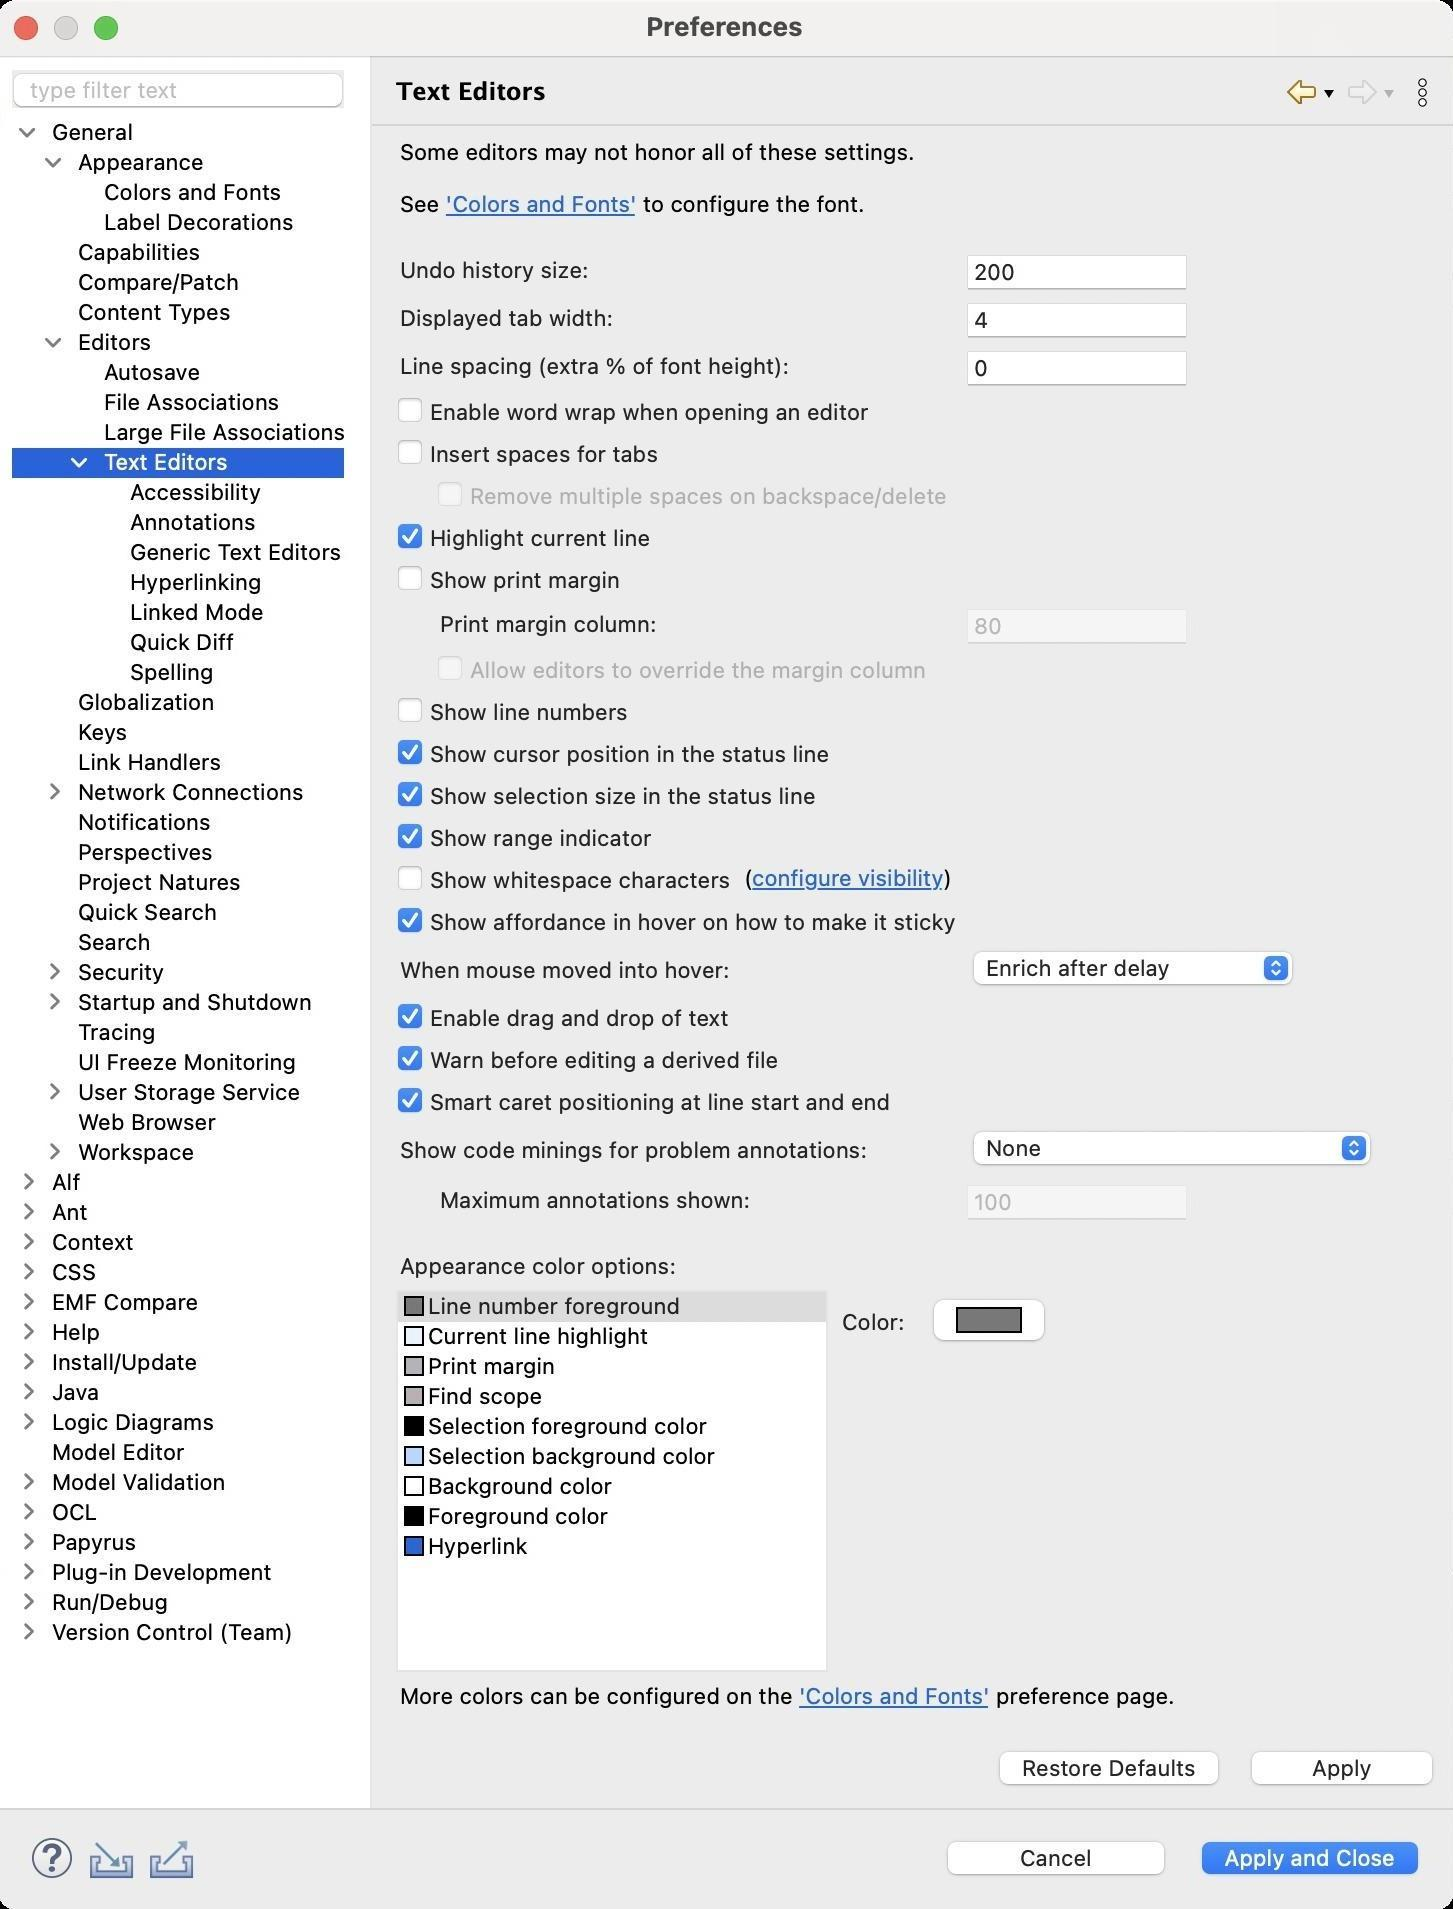
Accessibility tree:
{"name": "Preferences", "role": "AXWindow", "description": null, "role_description": "standard window", "value": null, "position": "480.00;95.00", "size": "728;955", "children": [{"name": "Apply_and_Close", "role": "AXButton", "description": null, "role_description": "button", "value": null, "position": "596.00;917.00", "size": "120;27", "children": []}, {"name": "Cancel", "role": "AXButton", "description": null, "role_description": "button", "value": null, "position": "469.00;917.00", "size": "120;27", "children": []}, {"name": null, "role": "AXToolbar", "description": null, "role_description": "toolbar", "value": null, "position": "12.00;915.00", "size": "90;30", "children": [{"name": "Help", "role": "AXCheckBox", "description": null, "role_description": "checkbox", "value": 0, "position": "12.00;915.00", "size": "30;30", "children": []}, {"name": "Import", "role": "AXButton", "description": null, "role_description": "button", "value": null, "position": "42.00;915.00", "size": "30;30", "children": []}, {"name": "Export", "role": "AXButton", "description": null, "role_description": "button", "value": null, "position": "72.00;915.00", "size": "30;30", "children": []}]}, {"name": null, "role": "AXScrollArea", "description": null, "role_description": "scroll area", "value": null, "position": "199.00;69.00", "size": "524;830", "children": [{"name": "Apply", "role": "AXButton", "description": null, "role_description": "button", "value": null, "position": "621.00;872.00", "size": "102;27", "children": []}, {"name": "Restore_Defaults", "role": "AXButton", "description": null, "role_description": "button", "value": null, "position": "495.00;872.00", "size": "121;27", "children": []}, {"name": null, "role": "AXStaticText", "description": null, "role_description": "text", "value": "", "position": "199.00;861.00", "size": "524;6", "children": []}, {"name": null, "role": "AXScrollArea", "description": null, "role_description": "scroll area", "value": null, "position": "199.00;841.00", "size": "524;15", "children": [{"name": null, "role": "AXTextArea", "description": null, "role_description": "text entry area", "value": "More colors can be configured on the 'Colors and Fonts' preference page.", "position": "199.00;841.00", "size": "524;15", "children": [{"name": "'Colors_and_Fonts'", "role": "AXLink", "description": null, "role_description": "hyperlink", "value": null, "position": "400.56;841.00", "size": "95;13", "children": []}]}]}, {"name": "Color_Selector", "role": "AXButton", "description": null, "role_description": "button", "value": null, "position": "461.00;645.00", "size": "69;32", "children": []}, {"name": null, "role": "AXStaticText", "description": null, "role_description": "text", "value": "Color:", "position": "420.00;654.00", "size": "36;14", "children": []}, {"name": null, "role": "AXScrollArea", "description": null, "role_description": "scroll area", "value": null, "position": "199.00;645.00", "size": "216;191", "children": [{"name": null, "role": "AXTable", "description": null, "role_description": "table", "value": null, "position": "200.00;646.00", "size": "214;189", "children": [{"name": null, "role": "AXRow", "description": null, "role_description": "table row", "value": null, "position": "200.00;646.00", "size": "214;15", "children": [{"name": null, "role": "AXStaticText", "description": null, "role_description": "text", "value": "Line number foreground", "position": "200.00;646.00", "size": "213;14", "children": []}]}, {"name": null, "role": "AXRow", "description": null, "role_description": "table row", "value": null, "position": "200.00;661.00", "size": "214;15", "children": [{"name": null, "role": "AXStaticText", "description": null, "role_description": "text", "value": "Current line highlight", "position": "200.00;661.00", "size": "213;14", "children": []}]}, {"name": null, "role": "AXRow", "description": null, "role_description": "table row", "value": null, "position": "200.00;676.00", "size": "214;15", "children": [{"name": null, "role": "AXStaticText", "description": null, "role_description": "text", "value": "Print margin", "position": "200.00;676.00", "size": "213;14", "children": []}]}, {"name": null, "role": "AXRow", "description": null, "role_description": "table row", "value": null, "position": "200.00;691.00", "size": "214;15", "children": [{"name": null, "role": "AXStaticText", "description": null, "role_description": "text", "value": "Find scope", "position": "200.00;691.00", "size": "213;14", "children": []}]}, {"name": null, "role": "AXRow", "description": null, "role_description": "table row", "value": null, "position": "200.00;706.00", "size": "214;15", "children": [{"name": null, "role": "AXStaticText", "description": null, "role_description": "text", "value": "Selection foreground color", "position": "200.00;706.00", "size": "213;14", "children": []}]}, {"name": null, "role": "AXRow", "description": null, "role_description": "table row", "value": null, "position": "200.00;721.00", "size": "214;15", "children": [{"name": null, "role": "AXStaticText", "description": null, "role_description": "text", "value": "Selection background color", "position": "200.00;721.00", "size": "213;14", "children": []}]}, {"name": null, "role": "AXRow", "description": null, "role_description": "table row", "value": null, "position": "200.00;736.00", "size": "214;15", "children": [{"name": null, "role": "AXStaticText", "description": null, "role_description": "text", "value": "Background color", "position": "200.00;736.00", "size": "213;14", "children": []}]}, {"name": null, "role": "AXRow", "description": null, "role_description": "table row", "value": null, "position": "200.00;751.00", "size": "214;15", "children": [{"name": null, "role": "AXStaticText", "description": null, "role_description": "text", "value": "Foreground color", "position": "200.00;751.00", "size": "213;14", "children": []}]}, {"name": null, "role": "AXRow", "description": null, "role_description": "table row", "value": null, "position": "200.00;766.00", "size": "214;15", "children": [{"name": null, "role": "AXStaticText", "description": null, "role_description": "text", "value": "Hyperlink", "position": "200.00;766.00", "size": "213;14", "children": []}]}, {"name": null, "role": "AXColumn", "description": null, "role_description": "column", "value": null, "position": "200.00;646.00", "size": "214;189", "children": []}]}]}, {"name": null, "role": "AXStaticText", "description": null, "role_description": "text", "value": "Appearance color options:", "position": "199.00;626.00", "size": "524;14", "children": []}, {"name": null, "role": "AXStaticText", "description": null, "role_description": "text", "value": "", "position": "199.00;615.00", "size": "524;6", "children": []}, {"name": null, "role": "AXTextField", "description": null, "role_description": "text field", "value": "100", "position": "484.00;591.00", "size": "111;19", "children": []}, {"name": null, "role": "AXStaticText", "description": null, "role_description": "text", "value": "Maximum annotations shown:", "position": "219.00;593.00", "size": "160;14", "children": []}, {"name": null, "role": "AXPopUpButton", "description": null, "role_description": "pop up button", "value": "None", "position": "484.00;564.00", "size": "206;22", "children": []}, {"name": null, "role": "AXStaticText", "description": null, "role_description": "text", "value": "Show code minings for problem annotations:", "position": "199.00;568.00", "size": "238;14", "children": []}, {"name": "Smart_caret_positioning_at_line_start_and_end", "role": "AXCheckBox", "description": null, "role_description": "checkbox", "value": 1, "position": "199.00;543.00", "size": "252;16", "children": []}, {"name": "Warn_before_editing_a_derived_file", "role": "AXCheckBox", "description": null, "role_description": "checkbox", "value": 1, "position": "199.00;522.00", "size": "196;16", "children": []}, {"name": "Enable_drag_and_drop_of_text", "role": "AXCheckBox", "description": null, "role_description": "checkbox", "value": 1, "position": "199.00;501.00", "size": "171;16", "children": []}, {"name": null, "role": "AXPopUpButton", "description": null, "role_description": "pop up button", "value": "Enrich after delay", "position": "484.00;474.00", "size": "167;22", "children": []}, {"name": null, "role": "AXStaticText", "description": null, "role_description": "text", "value": "When mouse moved into hover:", "position": "199.00;478.00", "size": "169;14", "children": []}, {"name": "Show_affordance_in_hover_on_how_to_make_it_sticky", "role": "AXCheckBox", "description": null, "role_description": "checkbox", "value": 1, "position": "199.00;453.00", "size": "284;16", "children": []}, {"name": null, "role": "AXScrollArea", "description": null, "role_description": "scroll area", "value": null, "position": "371.00;432.00", "size": "111;15", "children": [{"name": null, "role": "AXTextArea", "description": null, "role_description": "text entry area", "value": "(configure visibility)", "position": "371.00;432.00", "size": "111;15", "children": [{"name": "configure_visibility", "role": "AXLink", "description": null, "role_description": "hyperlink", "value": null, "position": "377.16;432.00", "size": "96;13", "children": []}]}]}, {"name": "Show_whitespace_characters", "role": "AXCheckBox", "description": null, "role_description": "checkbox", "value": 0, "position": "199.00;432.00", "size": "172;16", "children": []}, {"name": "Show_range_indicator", "role": "AXCheckBox", "description": null, "role_description": "checkbox", "value": 1, "position": "199.00;411.00", "size": "132;16", "children": []}, {"name": "Show_selection_size_in_the_status_line", "role": "AXCheckBox", "description": null, "role_description": "checkbox", "value": 1, "position": "199.00;390.00", "size": "214;16", "children": []}, {"name": "Show_cursor_position_in_the_status_line", "role": "AXCheckBox", "description": null, "role_description": "checkbox", "value": 1, "position": "199.00;369.00", "size": "221;16", "children": []}, {"name": "Show_line_numbers", "role": "AXCheckBox", "description": null, "role_description": "checkbox", "value": 0, "position": "199.00;348.00", "size": "121;16", "children": []}, {"name": "Allow_editors_to_override_the_margin_column", "role": "AXCheckBox", "description": null, "role_description": "checkbox", "value": 0, "position": "219.00;327.00", "size": "250;16", "children": []}, {"name": null, "role": "AXTextField", "description": null, "role_description": "text field", "value": "80", "position": "484.00;303.00", "size": "111;19", "children": []}, {"name": null, "role": "AXStaticText", "description": null, "role_description": "text", "value": "Print margin column:", "position": "219.00;305.00", "size": "113;14", "children": []}, {"name": "Show_print_margin", "role": "AXCheckBox", "description": null, "role_description": "checkbox", "value": 0, "position": "199.00;282.00", "size": "117;16", "children": []}, {"name": "Highlight_current_line", "role": "AXCheckBox", "description": null, "role_description": "checkbox", "value": 1, "position": "199.00;261.00", "size": "132;16", "children": []}, {"name": "Remove_multiple_spaces_on_backspace/delete", "role": "AXCheckBox", "description": null, "role_description": "checkbox", "value": 0, "position": "219.00;240.00", "size": "260;16", "children": []}, {"name": "Insert_spaces_for_tabs", "role": "AXCheckBox", "description": null, "role_description": "checkbox", "value": 0, "position": "199.00;219.00", "size": "136;16", "children": []}, {"name": "Enable_word_wrap_when_opening_an_editor", "role": "AXCheckBox", "description": null, "role_description": "checkbox", "value": 0, "position": "199.00;198.00", "size": "241;16", "children": []}, {"name": null, "role": "AXTextField", "description": null, "role_description": "text field", "value": "0", "position": "484.00;174.00", "size": "111;19", "children": []}, {"name": null, "role": "AXStaticText", "description": null, "role_description": "text", "value": "Line spacing (extra % of font height):", "position": "199.00;176.00", "size": "199;14", "children": []}, {"name": null, "role": "AXTextField", "description": null, "role_description": "text field", "value": "4", "position": "484.00;150.00", "size": "111;19", "children": []}, {"name": null, "role": "AXStaticText", "description": null, "role_description": "text", "value": "Displayed tab width:", "position": "199.00;152.00", "size": "111;14", "children": []}, {"name": null, "role": "AXTextField", "description": null, "role_description": "text field", "value": "200", "position": "484.00;126.00", "size": "111;19", "children": []}, {"name": null, "role": "AXStaticText", "description": null, "role_description": "text", "value": "Undo history size:", "position": "199.00;128.00", "size": "99;14", "children": []}, {"name": null, "role": "AXStaticText", "description": null, "role_description": "text", "value": "", "position": "199.00;115.00", "size": "524;6", "children": []}, {"name": null, "role": "AXScrollArea", "description": null, "role_description": "scroll area", "value": null, "position": "199.00;69.00", "size": "524;41", "children": [{"name": null, "role": "AXTextArea", "description": null, "role_description": "text entry area", "value": "Some editors may not honor all of these settings.\n\nSee 'Colors and Fonts' to configure the font.", "position": "199.00;69.00", "size": "524;41", "children": [{"name": "'Colors_and_Fonts'", "role": "AXLink", "description": null, "role_description": "hyperlink", "value": null, "position": "223.93;95.00", "size": "95;13", "children": []}]}]}]}, {"name": null, "role": "AXToolbar", "description": "", "role_description": "toolbar", "value": null, "position": "641.00;35.00", "size": "82;22", "children": [{"name": "Back_to_Large_File_Associations", "role": "AXMenuButton", "description": null, "role_description": "menu button", "value": null, "position": "641.00;35.00", "size": "22;22", "children": []}, {"name": "Forward", "role": "AXMenuButton", "description": null, "role_description": "menu button", "value": null, "position": "671.00;35.00", "size": "22;22", "children": []}, {"name": "Additional_Dialog_Actions", "role": "AXButton", "description": null, "role_description": "button", "value": null, "position": "701.00;35.00", "size": "22;22", "children": []}]}, {"name": null, "role": "AXStaticText", "description": "", "role_description": "text", "value": "Text Editors", "position": "196.00;35.00", "size": "438;21", "children": []}, {"name": null, "role": "AXSplitter", "description": null, "role_description": "splitter", "value": 180, "position": "180.00;28.00", "size": "5;876", "children": []}, {"name": null, "role": "AXScrollArea", "description": null, "role_description": "scroll area", "value": null, "position": "7.00;59.00", "size": "166;845", "children": [{"name": null, "role": "AXOutline", "description": null, "role_description": "outline", "value": null, "position": "7.00;59.00", "size": "167;845", "children": [{"name": null, "role": "AXRow", "description": null, "role_description": "outline row", "value": null, "position": "7.00;59.00", "size": "167;15", "children": [{"name": null, "role": "AXGroup", "description": null, "role_description": "group", "value": null, "position": "7.00;59.00", "size": "167;15", "children": [{"name": null, "role": "AXDisclosureTriangle", "description": null, "role_description": "disclosure triangle", "value": 1, "position": "9.00;59.00", "size": "12;14", "children": []}, {"name": null, "role": "AXStaticText", "description": null, "role_description": "text", "value": "General", "position": "25.00;59.00", "size": "148;14", "children": []}]}]}, {"name": null, "role": "AXRow", "description": null, "role_description": "outline row", "value": null, "position": "7.00;74.00", "size": "167;15", "children": [{"name": null, "role": "AXGroup", "description": null, "role_description": "group", "value": null, "position": "7.00;74.00", "size": "167;15", "children": [{"name": null, "role": "AXDisclosureTriangle", "description": null, "role_description": "disclosure triangle", "value": 1, "position": "22.00;74.00", "size": "12;14", "children": []}, {"name": null, "role": "AXStaticText", "description": null, "role_description": "text", "value": "Appearance", "position": "38.00;74.00", "size": "135;14", "children": []}]}]}, {"name": null, "role": "AXRow", "description": null, "role_description": "outline row", "value": null, "position": "7.00;89.00", "size": "167;15", "children": [{"name": null, "role": "AXStaticText", "description": null, "role_description": "text", "value": "Colors and Fonts", "position": "51.00;89.00", "size": "122;14", "children": []}]}, {"name": null, "role": "AXRow", "description": null, "role_description": "outline row", "value": null, "position": "7.00;104.00", "size": "167;15", "children": [{"name": null, "role": "AXStaticText", "description": null, "role_description": "text", "value": "Label Decorations", "position": "51.00;104.00", "size": "122;14", "children": []}]}, {"name": null, "role": "AXRow", "description": null, "role_description": "outline row", "value": null, "position": "7.00;119.00", "size": "167;15", "children": [{"name": null, "role": "AXStaticText", "description": null, "role_description": "text", "value": "Capabilities", "position": "38.00;119.00", "size": "135;14", "children": []}]}, {"name": null, "role": "AXRow", "description": null, "role_description": "outline row", "value": null, "position": "7.00;134.00", "size": "167;15", "children": [{"name": null, "role": "AXStaticText", "description": null, "role_description": "text", "value": "Compare/Patch", "position": "38.00;134.00", "size": "135;14", "children": []}]}, {"name": null, "role": "AXRow", "description": null, "role_description": "outline row", "value": null, "position": "7.00;149.00", "size": "167;15", "children": [{"name": null, "role": "AXStaticText", "description": null, "role_description": "text", "value": "Content Types", "position": "38.00;149.00", "size": "135;14", "children": []}]}, {"name": null, "role": "AXRow", "description": null, "role_description": "outline row", "value": null, "position": "7.00;164.00", "size": "167;15", "children": [{"name": null, "role": "AXGroup", "description": null, "role_description": "group", "value": null, "position": "7.00;164.00", "size": "167;15", "children": [{"name": null, "role": "AXDisclosureTriangle", "description": null, "role_description": "disclosure triangle", "value": 1, "position": "22.00;164.00", "size": "12;14", "children": []}, {"name": null, "role": "AXStaticText", "description": null, "role_description": "text", "value": "Editors", "position": "38.00;164.00", "size": "135;14", "children": []}]}]}, {"name": null, "role": "AXRow", "description": null, "role_description": "outline row", "value": null, "position": "7.00;179.00", "size": "167;15", "children": [{"name": null, "role": "AXStaticText", "description": null, "role_description": "text", "value": "Autosave", "position": "51.00;179.00", "size": "122;14", "children": []}]}, {"name": null, "role": "AXRow", "description": null, "role_description": "outline row", "value": null, "position": "7.00;194.00", "size": "167;15", "children": [{"name": null, "role": "AXStaticText", "description": null, "role_description": "text", "value": "File Associations", "position": "51.00;194.00", "size": "122;14", "children": []}]}, {"name": null, "role": "AXRow", "description": null, "role_description": "outline row", "value": null, "position": "7.00;209.00", "size": "167;15", "children": [{"name": null, "role": "AXStaticText", "description": null, "role_description": "text", "value": "Large File Associations", "position": "51.00;209.00", "size": "122;14", "children": []}]}, {"name": null, "role": "AXRow", "description": null, "role_description": "outline row", "value": null, "position": "7.00;224.00", "size": "167;15", "children": [{"name": null, "role": "AXGroup", "description": null, "role_description": "group", "value": null, "position": "7.00;224.00", "size": "167;15", "children": [{"name": null, "role": "AXDisclosureTriangle", "description": null, "role_description": "disclosure triangle", "value": 1, "position": "35.00;224.00", "size": "12;14", "children": []}, {"name": null, "role": "AXStaticText", "description": null, "role_description": "text", "value": "Text Editors", "position": "51.00;224.00", "size": "122;14", "children": []}]}]}, {"name": null, "role": "AXRow", "description": null, "role_description": "outline row", "value": null, "position": "7.00;239.00", "size": "167;15", "children": [{"name": null, "role": "AXStaticText", "description": null, "role_description": "text", "value": "Accessibility", "position": "64.00;239.00", "size": "109;14", "children": []}]}, {"name": null, "role": "AXRow", "description": null, "role_description": "outline row", "value": null, "position": "7.00;254.00", "size": "167;15", "children": [{"name": null, "role": "AXStaticText", "description": null, "role_description": "text", "value": "Annotations", "position": "64.00;254.00", "size": "109;14", "children": []}]}, {"name": null, "role": "AXRow", "description": null, "role_description": "outline row", "value": null, "position": "7.00;269.00", "size": "167;15", "children": [{"name": null, "role": "AXStaticText", "description": null, "role_description": "text", "value": "Generic Text Editors", "position": "64.00;269.00", "size": "109;14", "children": []}]}, {"name": null, "role": "AXRow", "description": null, "role_description": "outline row", "value": null, "position": "7.00;284.00", "size": "167;15", "children": [{"name": null, "role": "AXStaticText", "description": null, "role_description": "text", "value": "Hyperlinking", "position": "64.00;284.00", "size": "109;14", "children": []}]}, {"name": null, "role": "AXRow", "description": null, "role_description": "outline row", "value": null, "position": "7.00;299.00", "size": "167;15", "children": [{"name": null, "role": "AXStaticText", "description": null, "role_description": "text", "value": "Linked Mode", "position": "64.00;299.00", "size": "109;14", "children": []}]}, {"name": null, "role": "AXRow", "description": null, "role_description": "outline row", "value": null, "position": "7.00;314.00", "size": "167;15", "children": [{"name": null, "role": "AXStaticText", "description": null, "role_description": "text", "value": "Quick Diff", "position": "64.00;314.00", "size": "109;14", "children": []}]}, {"name": null, "role": "AXRow", "description": null, "role_description": "outline row", "value": null, "position": "7.00;329.00", "size": "167;15", "children": [{"name": null, "role": "AXStaticText", "description": null, "role_description": "text", "value": "Spelling", "position": "64.00;329.00", "size": "109;14", "children": []}]}, {"name": null, "role": "AXRow", "description": null, "role_description": "outline row", "value": null, "position": "7.00;344.00", "size": "167;15", "children": [{"name": null, "role": "AXStaticText", "description": null, "role_description": "text", "value": "Globalization", "position": "38.00;344.00", "size": "135;14", "children": []}]}, {"name": null, "role": "AXRow", "description": null, "role_description": "outline row", "value": null, "position": "7.00;359.00", "size": "167;15", "children": [{"name": null, "role": "AXStaticText", "description": null, "role_description": "text", "value": "Keys", "position": "38.00;359.00", "size": "135;14", "children": []}]}, {"name": null, "role": "AXRow", "description": null, "role_description": "outline row", "value": null, "position": "7.00;374.00", "size": "167;15", "children": [{"name": null, "role": "AXStaticText", "description": null, "role_description": "text", "value": "Link Handlers", "position": "38.00;374.00", "size": "135;14", "children": []}]}, {"name": null, "role": "AXRow", "description": null, "role_description": "outline row", "value": null, "position": "7.00;389.00", "size": "167;15", "children": [{"name": null, "role": "AXGroup", "description": null, "role_description": "group", "value": null, "position": "7.00;389.00", "size": "167;15", "children": [{"name": null, "role": "AXDisclosureTriangle", "description": null, "role_description": "disclosure triangle", "value": 0, "position": "22.00;389.00", "size": "12;14", "children": []}, {"name": null, "role": "AXStaticText", "description": null, "role_description": "text", "value": "Network Connections", "position": "38.00;389.00", "size": "135;14", "children": []}]}]}, {"name": null, "role": "AXRow", "description": null, "role_description": "outline row", "value": null, "position": "7.00;404.00", "size": "167;15", "children": [{"name": null, "role": "AXStaticText", "description": null, "role_description": "text", "value": "Notifications", "position": "38.00;404.00", "size": "135;14", "children": []}]}, {"name": null, "role": "AXRow", "description": null, "role_description": "outline row", "value": null, "position": "7.00;419.00", "size": "167;15", "children": [{"name": null, "role": "AXStaticText", "description": null, "role_description": "text", "value": "Perspectives", "position": "38.00;419.00", "size": "135;14", "children": []}]}, {"name": null, "role": "AXRow", "description": null, "role_description": "outline row", "value": null, "position": "7.00;434.00", "size": "167;15", "children": [{"name": null, "role": "AXStaticText", "description": null, "role_description": "text", "value": "Project Natures", "position": "38.00;434.00", "size": "135;14", "children": []}]}, {"name": null, "role": "AXRow", "description": null, "role_description": "outline row", "value": null, "position": "7.00;449.00", "size": "167;15", "children": [{"name": null, "role": "AXStaticText", "description": null, "role_description": "text", "value": "Quick Search", "position": "38.00;449.00", "size": "135;14", "children": []}]}, {"name": null, "role": "AXRow", "description": null, "role_description": "outline row", "value": null, "position": "7.00;464.00", "size": "167;15", "children": [{"name": null, "role": "AXStaticText", "description": null, "role_description": "text", "value": "Search", "position": "38.00;464.00", "size": "135;14", "children": []}]}, {"name": null, "role": "AXRow", "description": null, "role_description": "outline row", "value": null, "position": "7.00;479.00", "size": "167;15", "children": [{"name": null, "role": "AXGroup", "description": null, "role_description": "group", "value": null, "position": "7.00;479.00", "size": "167;15", "children": [{"name": null, "role": "AXDisclosureTriangle", "description": null, "role_description": "disclosure triangle", "value": 0, "position": "22.00;479.00", "size": "12;14", "children": []}, {"name": null, "role": "AXStaticText", "description": null, "role_description": "text", "value": "Security", "position": "38.00;479.00", "size": "135;14", "children": []}]}]}, {"name": null, "role": "AXRow", "description": null, "role_description": "outline row", "value": null, "position": "7.00;494.00", "size": "167;15", "children": [{"name": null, "role": "AXGroup", "description": null, "role_description": "group", "value": null, "position": "7.00;494.00", "size": "167;15", "children": [{"name": null, "role": "AXDisclosureTriangle", "description": null, "role_description": "disclosure triangle", "value": 0, "position": "22.00;494.00", "size": "12;14", "children": []}, {"name": null, "role": "AXStaticText", "description": null, "role_description": "text", "value": "Startup and Shutdown", "position": "38.00;494.00", "size": "135;14", "children": []}]}]}, {"name": null, "role": "AXRow", "description": null, "role_description": "outline row", "value": null, "position": "7.00;509.00", "size": "167;15", "children": [{"name": null, "role": "AXStaticText", "description": null, "role_description": "text", "value": "Tracing", "position": "38.00;509.00", "size": "135;14", "children": []}]}, {"name": null, "role": "AXRow", "description": null, "role_description": "outline row", "value": null, "position": "7.00;524.00", "size": "167;15", "children": [{"name": null, "role": "AXStaticText", "description": null, "role_description": "text", "value": "UI Freeze Monitoring", "position": "38.00;524.00", "size": "135;14", "children": []}]}, {"name": null, "role": "AXRow", "description": null, "role_description": "outline row", "value": null, "position": "7.00;539.00", "size": "167;15", "children": [{"name": null, "role": "AXGroup", "description": null, "role_description": "group", "value": null, "position": "7.00;539.00", "size": "167;15", "children": [{"name": null, "role": "AXDisclosureTriangle", "description": null, "role_description": "disclosure triangle", "value": 0, "position": "22.00;539.00", "size": "12;14", "children": []}, {"name": null, "role": "AXStaticText", "description": null, "role_description": "text", "value": "User Storage Service", "position": "38.00;539.00", "size": "135;14", "children": []}]}]}, {"name": null, "role": "AXRow", "description": null, "role_description": "outline row", "value": null, "position": "7.00;554.00", "size": "167;15", "children": [{"name": null, "role": "AXStaticText", "description": null, "role_description": "text", "value": "Web Browser", "position": "38.00;554.00", "size": "135;14", "children": []}]}, {"name": null, "role": "AXRow", "description": null, "role_description": "outline row", "value": null, "position": "7.00;569.00", "size": "167;15", "children": [{"name": null, "role": "AXGroup", "description": null, "role_description": "group", "value": null, "position": "7.00;569.00", "size": "167;15", "children": [{"name": null, "role": "AXDisclosureTriangle", "description": null, "role_description": "disclosure triangle", "value": 0, "position": "22.00;569.00", "size": "12;14", "children": []}, {"name": null, "role": "AXStaticText", "description": null, "role_description": "text", "value": "Workspace", "position": "38.00;569.00", "size": "135;14", "children": []}]}]}, {"name": null, "role": "AXRow", "description": null, "role_description": "outline row", "value": null, "position": "7.00;584.00", "size": "167;15", "children": [{"name": null, "role": "AXGroup", "description": null, "role_description": "group", "value": null, "position": "7.00;584.00", "size": "167;15", "children": [{"name": null, "role": "AXDisclosureTriangle", "description": null, "role_description": "disclosure triangle", "value": 0, "position": "9.00;584.00", "size": "12;14", "children": []}, {"name": null, "role": "AXStaticText", "description": null, "role_description": "text", "value": "Alf", "position": "25.00;584.00", "size": "148;14", "children": []}]}]}, {"name": null, "role": "AXRow", "description": null, "role_description": "outline row", "value": null, "position": "7.00;599.00", "size": "167;15", "children": [{"name": null, "role": "AXGroup", "description": null, "role_description": "group", "value": null, "position": "7.00;599.00", "size": "167;15", "children": [{"name": null, "role": "AXDisclosureTriangle", "description": null, "role_description": "disclosure triangle", "value": 0, "position": "9.00;599.00", "size": "12;14", "children": []}, {"name": null, "role": "AXStaticText", "description": null, "role_description": "text", "value": "Ant", "position": "25.00;599.00", "size": "148;14", "children": []}]}]}, {"name": null, "role": "AXRow", "description": null, "role_description": "outline row", "value": null, "position": "7.00;614.00", "size": "167;15", "children": [{"name": null, "role": "AXGroup", "description": null, "role_description": "group", "value": null, "position": "7.00;614.00", "size": "167;15", "children": [{"name": null, "role": "AXDisclosureTriangle", "description": null, "role_description": "disclosure triangle", "value": 0, "position": "9.00;614.00", "size": "12;14", "children": []}, {"name": null, "role": "AXStaticText", "description": null, "role_description": "text", "value": "Context", "position": "25.00;614.00", "size": "148;14", "children": []}]}]}, {"name": null, "role": "AXRow", "description": null, "role_description": "outline row", "value": null, "position": "7.00;629.00", "size": "167;15", "children": [{"name": null, "role": "AXGroup", "description": null, "role_description": "group", "value": null, "position": "7.00;629.00", "size": "167;15", "children": [{"name": null, "role": "AXDisclosureTriangle", "description": null, "role_description": "disclosure triangle", "value": 0, "position": "9.00;629.00", "size": "12;14", "children": []}, {"name": null, "role": "AXStaticText", "description": null, "role_description": "text", "value": "CSS", "position": "25.00;629.00", "size": "148;14", "children": []}]}]}, {"name": null, "role": "AXRow", "description": null, "role_description": "outline row", "value": null, "position": "7.00;644.00", "size": "167;15", "children": [{"name": null, "role": "AXGroup", "description": null, "role_description": "group", "value": null, "position": "7.00;644.00", "size": "167;15", "children": [{"name": null, "role": "AXDisclosureTriangle", "description": null, "role_description": "disclosure triangle", "value": 0, "position": "9.00;644.00", "size": "12;14", "children": []}, {"name": null, "role": "AXStaticText", "description": null, "role_description": "text", "value": "EMF Compare", "position": "25.00;644.00", "size": "148;14", "children": []}]}]}, {"name": null, "role": "AXRow", "description": null, "role_description": "outline row", "value": null, "position": "7.00;659.00", "size": "167;15", "children": [{"name": null, "role": "AXGroup", "description": null, "role_description": "group", "value": null, "position": "7.00;659.00", "size": "167;15", "children": [{"name": null, "role": "AXDisclosureTriangle", "description": null, "role_description": "disclosure triangle", "value": 0, "position": "9.00;659.00", "size": "12;14", "children": []}, {"name": null, "role": "AXStaticText", "description": null, "role_description": "text", "value": "Help", "position": "25.00;659.00", "size": "148;14", "children": []}]}]}, {"name": null, "role": "AXRow", "description": null, "role_description": "outline row", "value": null, "position": "7.00;674.00", "size": "167;15", "children": [{"name": null, "role": "AXGroup", "description": null, "role_description": "group", "value": null, "position": "7.00;674.00", "size": "167;15", "children": [{"name": null, "role": "AXDisclosureTriangle", "description": null, "role_description": "disclosure triangle", "value": 0, "position": "9.00;674.00", "size": "12;14", "children": []}, {"name": null, "role": "AXStaticText", "description": null, "role_description": "text", "value": "Install/Update", "position": "25.00;674.00", "size": "148;14", "children": []}]}]}, {"name": null, "role": "AXRow", "description": null, "role_description": "outline row", "value": null, "position": "7.00;689.00", "size": "167;15", "children": [{"name": null, "role": "AXGroup", "description": null, "role_description": "group", "value": null, "position": "7.00;689.00", "size": "167;15", "children": [{"name": null, "role": "AXDisclosureTriangle", "description": null, "role_description": "disclosure triangle", "value": 0, "position": "9.00;689.00", "size": "12;14", "children": []}, {"name": null, "role": "AXStaticText", "description": null, "role_description": "text", "value": "Java", "position": "25.00;689.00", "size": "148;14", "children": []}]}]}, {"name": null, "role": "AXRow", "description": null, "role_description": "outline row", "value": null, "position": "7.00;704.00", "size": "167;15", "children": [{"name": null, "role": "AXGroup", "description": null, "role_description": "group", "value": null, "position": "7.00;704.00", "size": "167;15", "children": [{"name": null, "role": "AXDisclosureTriangle", "description": null, "role_description": "disclosure triangle", "value": 0, "position": "9.00;704.00", "size": "12;14", "children": []}, {"name": null, "role": "AXStaticText", "description": null, "role_description": "text", "value": "Logic Diagrams", "position": "25.00;704.00", "size": "148;14", "children": []}]}]}, {"name": null, "role": "AXRow", "description": null, "role_description": "outline row", "value": null, "position": "7.00;719.00", "size": "167;15", "children": [{"name": null, "role": "AXStaticText", "description": null, "role_description": "text", "value": "Model Editor", "position": "25.00;719.00", "size": "148;14", "children": []}]}, {"name": null, "role": "AXRow", "description": null, "role_description": "outline row", "value": null, "position": "7.00;734.00", "size": "167;15", "children": [{"name": null, "role": "AXGroup", "description": null, "role_description": "group", "value": null, "position": "7.00;734.00", "size": "167;15", "children": [{"name": null, "role": "AXDisclosureTriangle", "description": null, "role_description": "disclosure triangle", "value": 0, "position": "9.00;734.00", "size": "12;14", "children": []}, {"name": null, "role": "AXStaticText", "description": null, "role_description": "text", "value": "Model Validation", "position": "25.00;734.00", "size": "148;14", "children": []}]}]}, {"name": null, "role": "AXRow", "description": null, "role_description": "outline row", "value": null, "position": "7.00;749.00", "size": "167;15", "children": [{"name": null, "role": "AXGroup", "description": null, "role_description": "group", "value": null, "position": "7.00;749.00", "size": "167;15", "children": [{"name": null, "role": "AXDisclosureTriangle", "description": null, "role_description": "disclosure triangle", "value": 0, "position": "9.00;749.00", "size": "12;14", "children": []}, {"name": null, "role": "AXStaticText", "description": null, "role_description": "text", "value": "OCL", "position": "25.00;749.00", "size": "148;14", "children": []}]}]}, {"name": null, "role": "AXRow", "description": null, "role_description": "outline row", "value": null, "position": "7.00;764.00", "size": "167;15", "children": [{"name": null, "role": "AXGroup", "description": null, "role_description": "group", "value": null, "position": "7.00;764.00", "size": "167;15", "children": [{"name": null, "role": "AXDisclosureTriangle", "description": null, "role_description": "disclosure triangle", "value": 0, "position": "9.00;764.00", "size": "12;14", "children": []}, {"name": null, "role": "AXStaticText", "description": null, "role_description": "text", "value": "Papyrus", "position": "25.00;764.00", "size": "148;14", "children": []}]}]}, {"name": null, "role": "AXRow", "description": null, "role_description": "outline row", "value": null, "position": "7.00;779.00", "size": "167;15", "children": [{"name": null, "role": "AXGroup", "description": null, "role_description": "group", "value": null, "position": "7.00;779.00", "size": "167;15", "children": [{"name": null, "role": "AXDisclosureTriangle", "description": null, "role_description": "disclosure triangle", "value": 0, "position": "9.00;779.00", "size": "12;14", "children": []}, {"name": null, "role": "AXStaticText", "description": null, "role_description": "text", "value": "Plug-in Development", "position": "25.00;779.00", "size": "148;14", "children": []}]}]}, {"name": null, "role": "AXRow", "description": null, "role_description": "outline row", "value": null, "position": "7.00;794.00", "size": "167;15", "children": [{"name": null, "role": "AXGroup", "description": null, "role_description": "group", "value": null, "position": "7.00;794.00", "size": "167;15", "children": [{"name": null, "role": "AXDisclosureTriangle", "description": null, "role_description": "disclosure triangle", "value": 0, "position": "9.00;794.00", "size": "12;14", "children": []}, {"name": null, "role": "AXStaticText", "description": null, "role_description": "text", "value": "Run/Debug", "position": "25.00;794.00", "size": "148;14", "children": []}]}]}, {"name": null, "role": "AXRow", "description": null, "role_description": "outline row", "value": null, "position": "7.00;809.00", "size": "167;15", "children": [{"name": null, "role": "AXGroup", "description": null, "role_description": "group", "value": null, "position": "7.00;809.00", "size": "167;15", "children": [{"name": null, "role": "AXDisclosureTriangle", "description": null, "role_description": "disclosure triangle", "value": 0, "position": "9.00;809.00", "size": "12;14", "children": []}, {"name": null, "role": "AXStaticText", "description": null, "role_description": "text", "value": "Version Control (Team)", "position": "25.00;809.00", "size": "148;14", "children": []}]}]}, {"name": null, "role": "AXColumn", "description": null, "role_description": "column", "value": null, "position": "7.00;59.00", "size": "167;845", "children": []}]}, {"name": null, "role": "AXScrollBar", "description": null, "role_description": "scroll bar", "value": 0.0, "position": "7.00;888.00", "size": "166;16", "children": [{"name": null, "role": "AXValueIndicator", "description": null, "role_description": "value indicator", "value": 0.0, "position": "8.00;892.00", "size": "163;12", "children": []}, {"name": null, "role": "AXButton", "description": null, "role_description": "increment arrow button", "value": null, "position": "7.00;888.00", "size": "0;0", "children": []}, {"name": null, "role": "AXButton", "description": null, "role_description": "decrement arrow button", "value": null, "position": "7.00;888.00", "size": "0;0", "children": []}, {"name": null, "role": "AXButton", "description": null, "role_description": "increment page button", "value": null, "position": "171.50;892.00", "size": "2;12", "children": []}, {"name": null, "role": "AXButton", "description": null, "role_description": "decrement page button", "value": null, "position": "7.00;892.00", "size": "1;12", "children": []}]}]}, {"name": "type_filter_text", "role": "AXTextField", "description": null, "role_description": "search text field", "value": "", "position": "7.00;35.00", "size": "166;19", "children": []}, {"name": null, "role": "AXButton", "description": null, "role_description": "close button", "value": null, "position": "7.00;6.00", "size": "14;16", "children": []}, {"name": null, "role": "AXButton", "description": null, "role_description": "zoom button", "value": null, "position": "47.00;6.00", "size": "14;16", "children": [{"name": null, "role": "AXGroup", "description": null, "role_description": "group", "value": null, "position": "47.00;6.00", "size": "14;16", "children": [{"name": null, "role": "AXGroup", "description": null, "role_description": "group", "value": null, "position": "47.00;6.00", "size": "14;16", "children": []}]}]}, {"name": null, "role": "AXButton", "description": null, "role_description": "minimize button", "value": null, "position": "27.00;6.00", "size": "14;16", "children": []}, {"name": null, "role": "AXStaticText", "description": null, "role_description": "text", "value": "Preferences", "position": "322.00;5.00", "size": "83;16", "children": []}]}